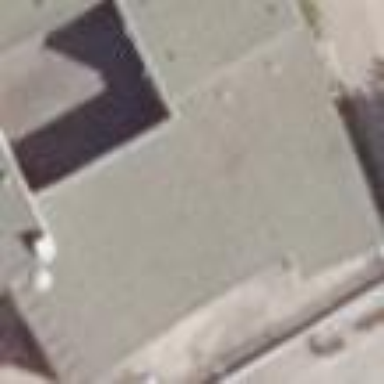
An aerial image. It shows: Building with flat gray roof.